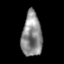
Tissue: lung
Cell type: Epithelial cells
Senescence score: 0.2158
Nuclear area (px): 872
Mean DAPI intensity: 139.734